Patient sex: M
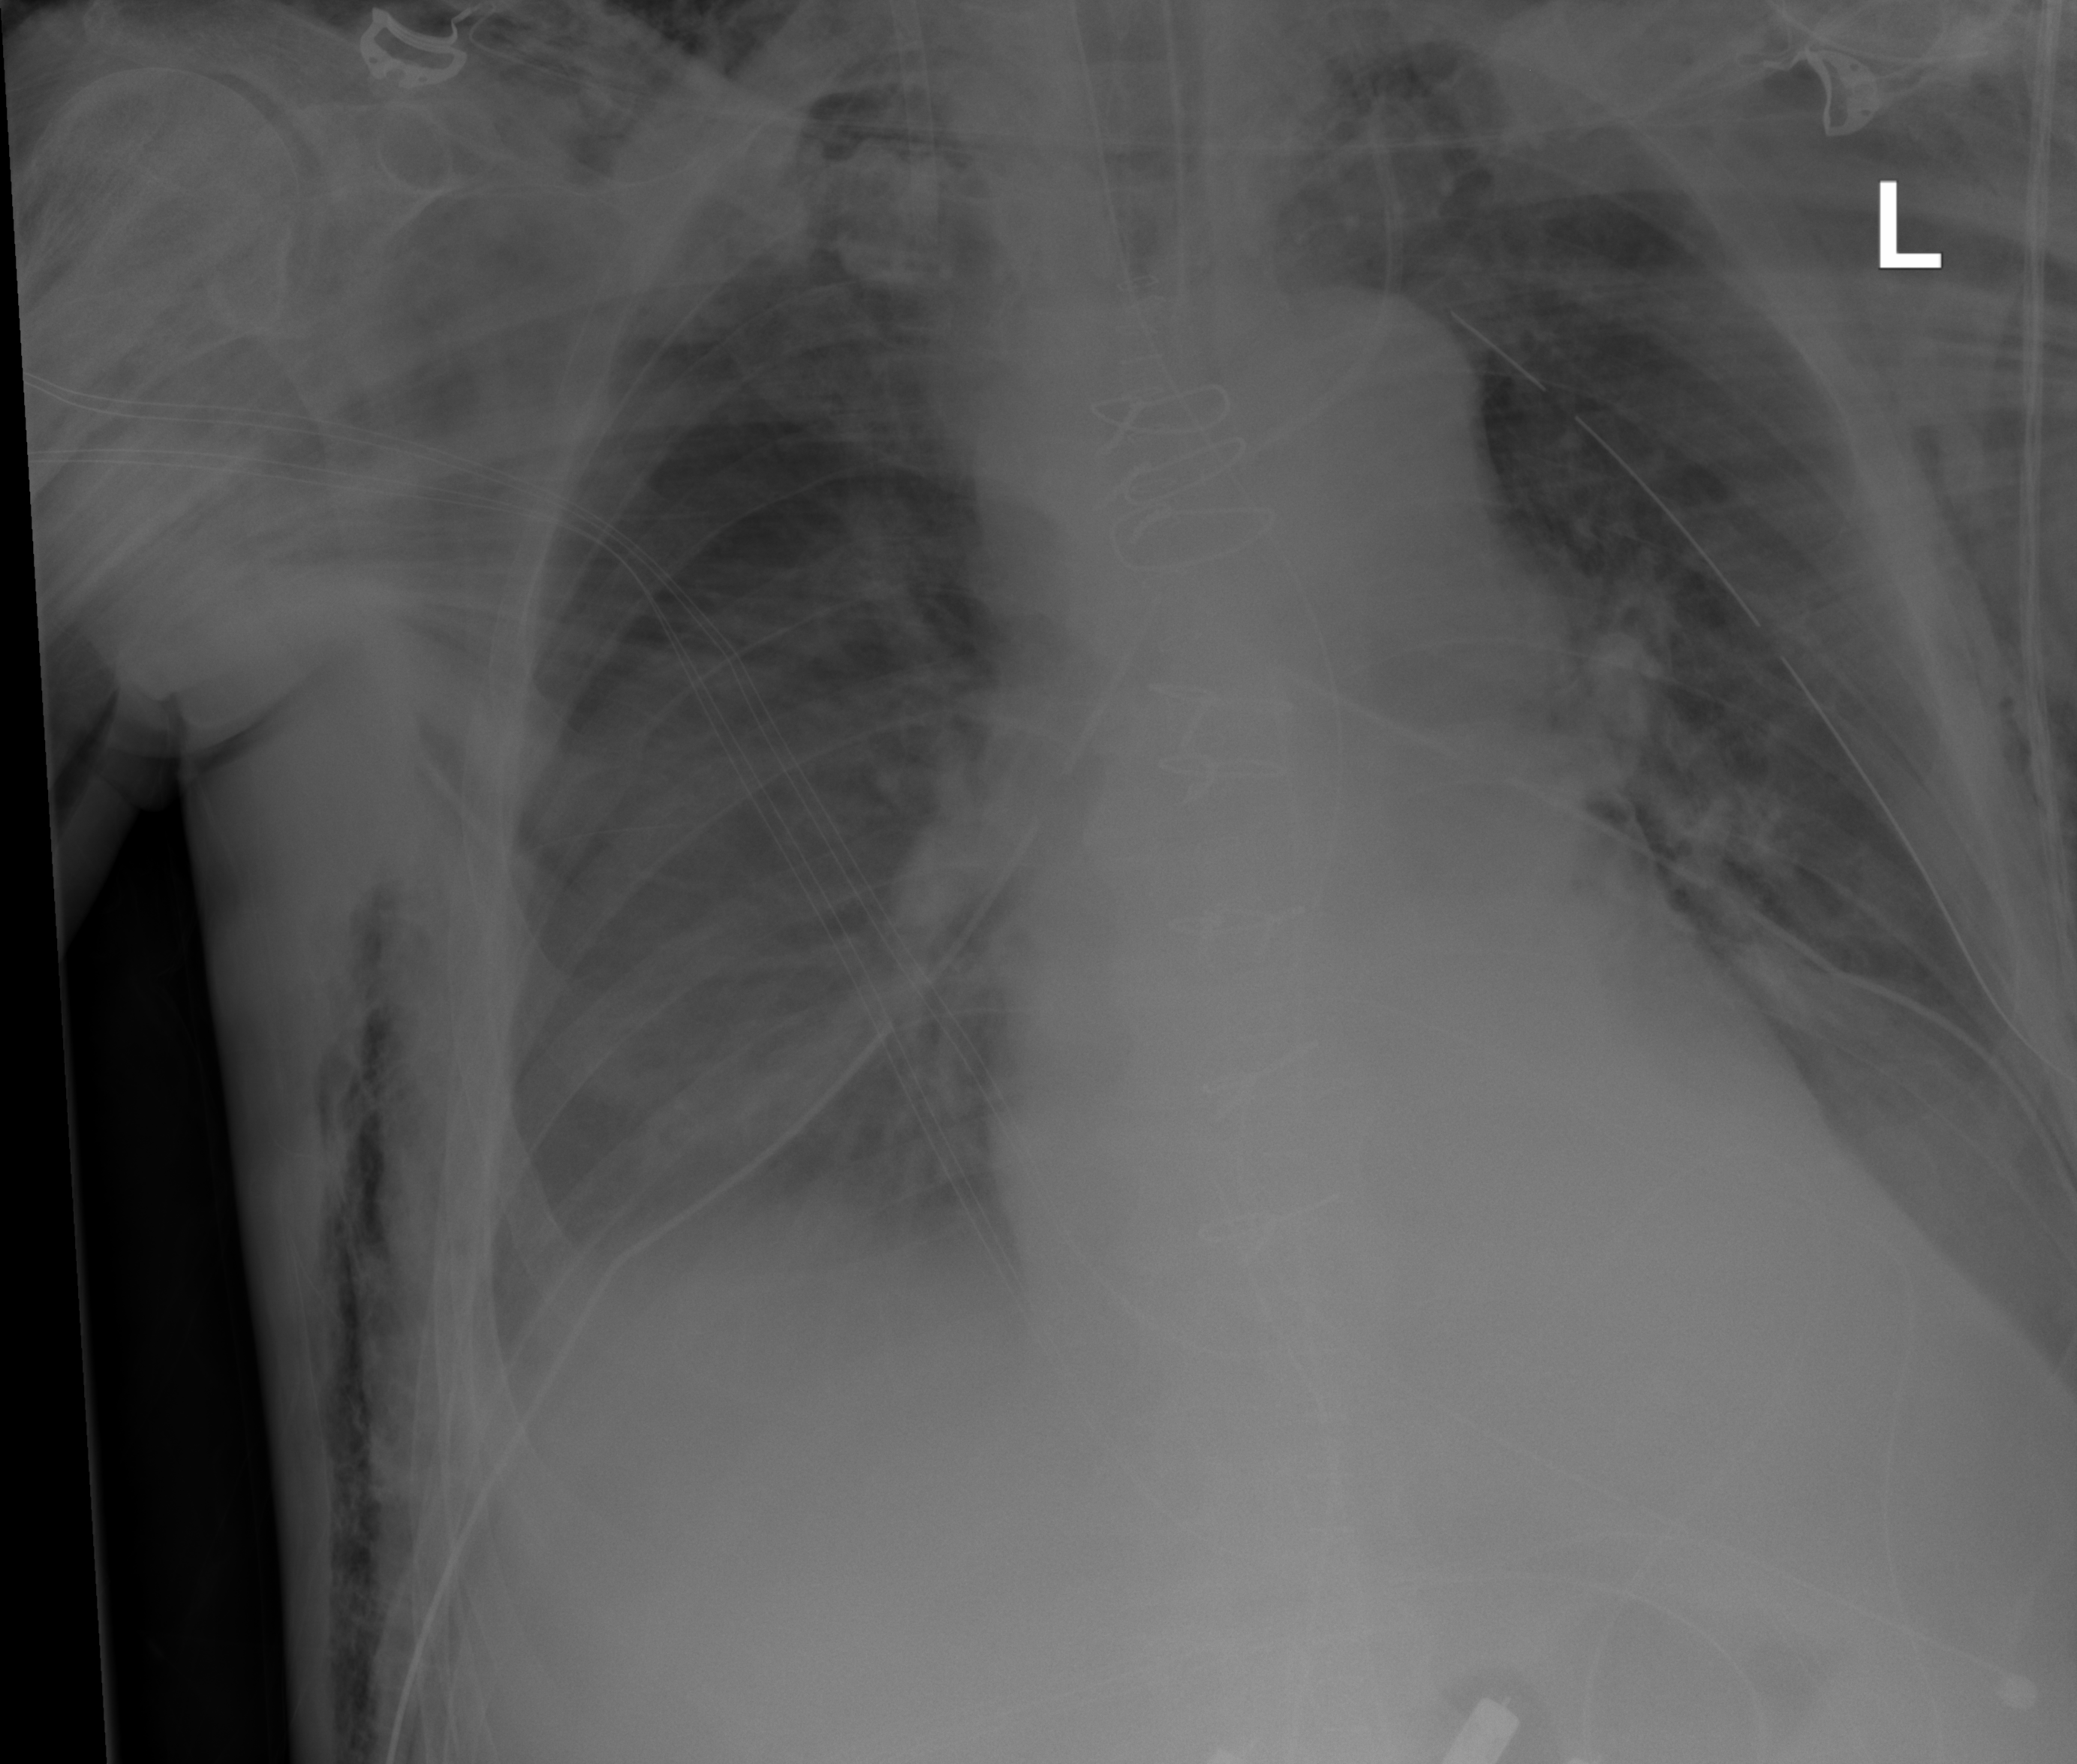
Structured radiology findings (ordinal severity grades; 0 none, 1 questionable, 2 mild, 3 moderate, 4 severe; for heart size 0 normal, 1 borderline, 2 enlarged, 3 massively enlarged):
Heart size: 1
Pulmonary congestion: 2
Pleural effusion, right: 2
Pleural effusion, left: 2
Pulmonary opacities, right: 2
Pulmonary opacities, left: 2
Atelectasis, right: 3
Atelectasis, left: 2